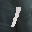
Label: 1